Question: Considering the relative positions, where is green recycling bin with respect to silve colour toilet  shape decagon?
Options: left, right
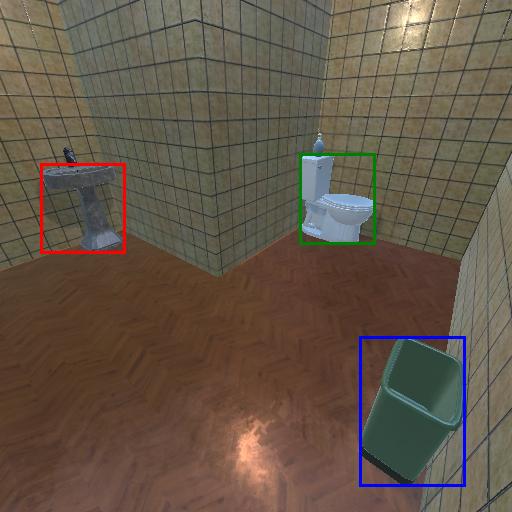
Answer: left